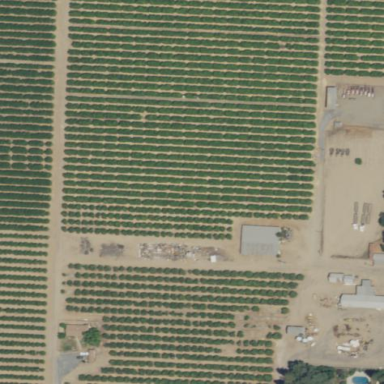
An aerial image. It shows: Orange orchard with rows of vibrant orange trees.